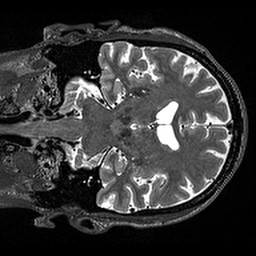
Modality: T2w
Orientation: coronal
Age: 72
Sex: male
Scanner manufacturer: siemens
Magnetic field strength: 3 T
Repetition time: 3.2 s
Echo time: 0.567 s